Brain MRI, t1w sequence, axial 2D slice.
Patient: age 44, sex M, weight 78 kg, height 1.76 m
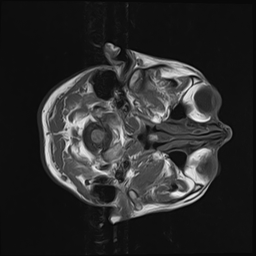